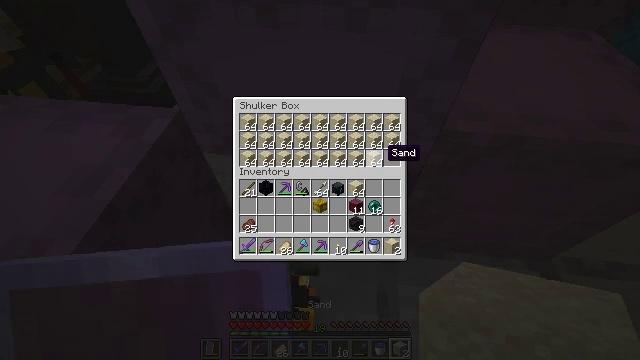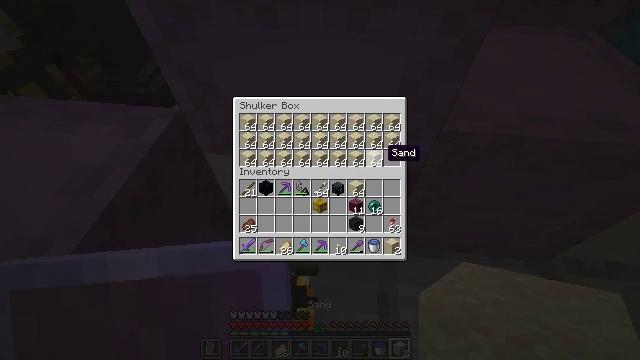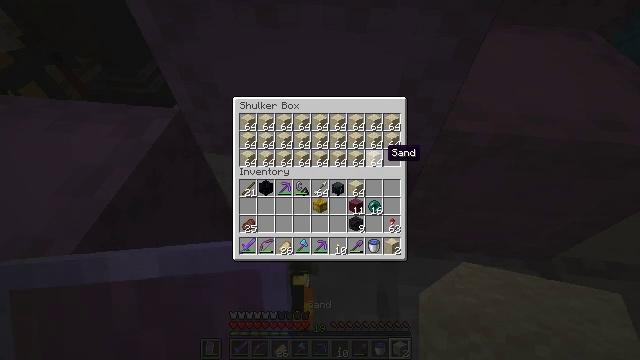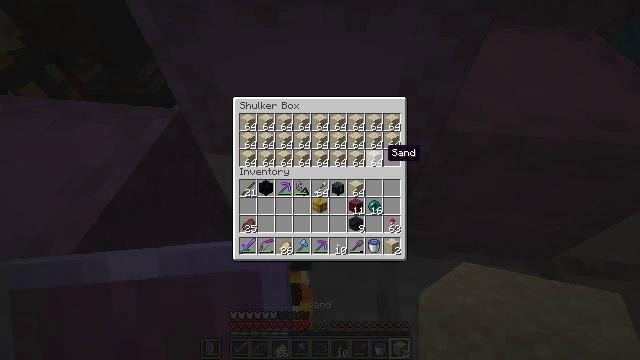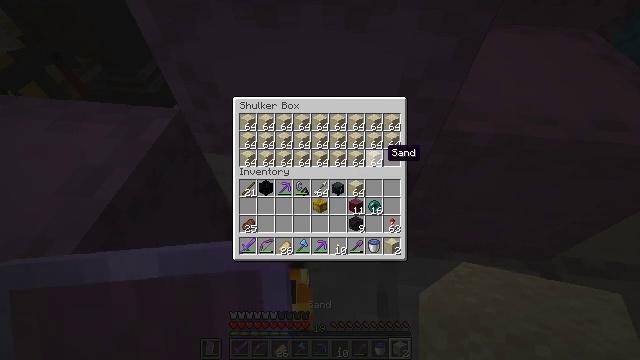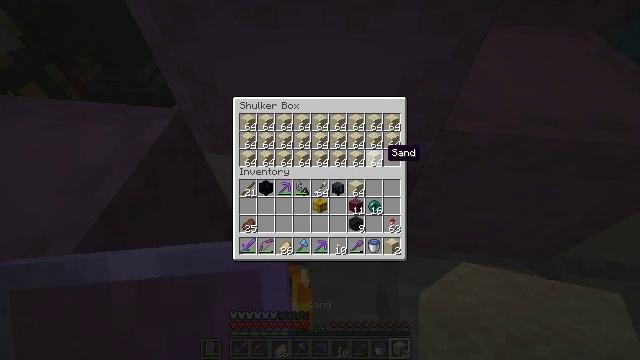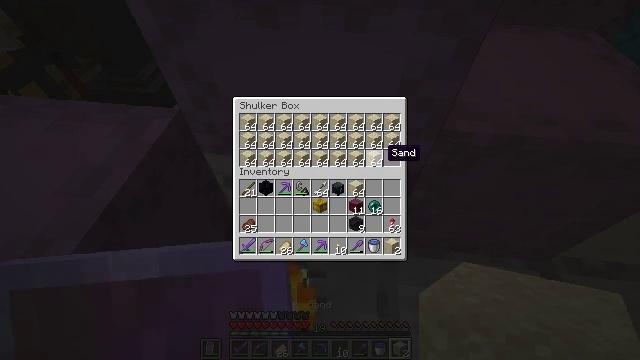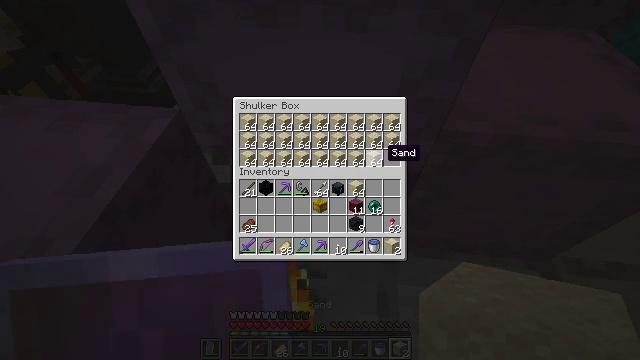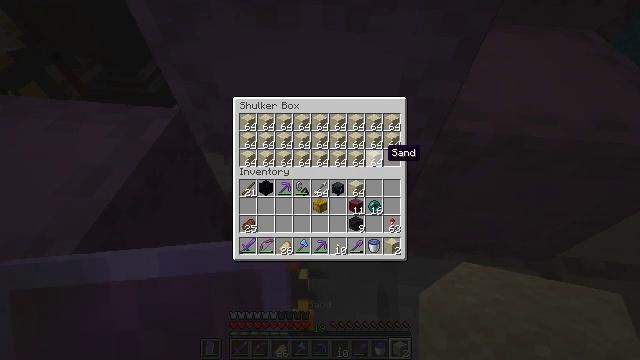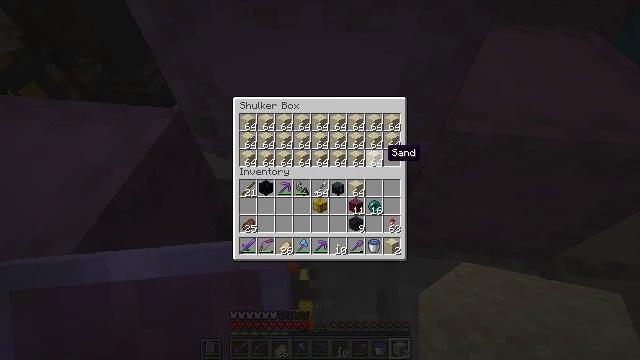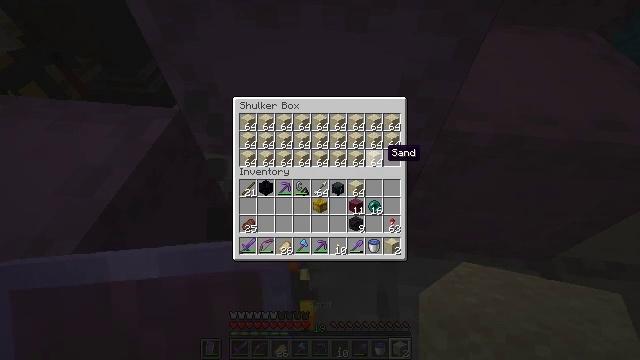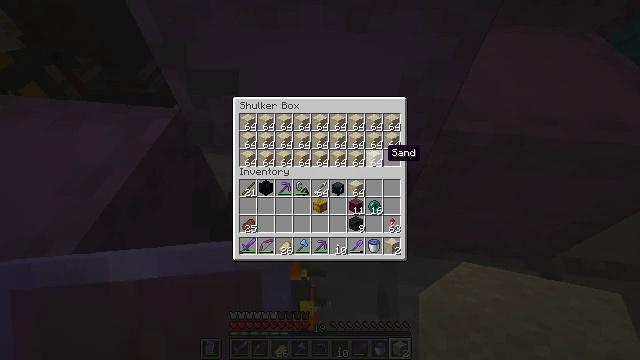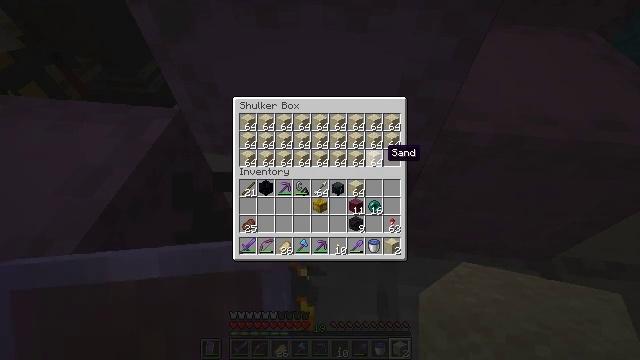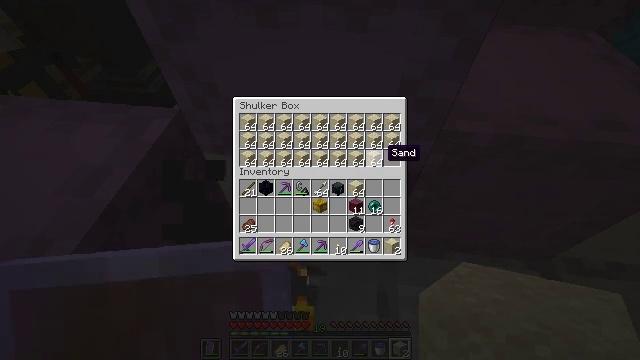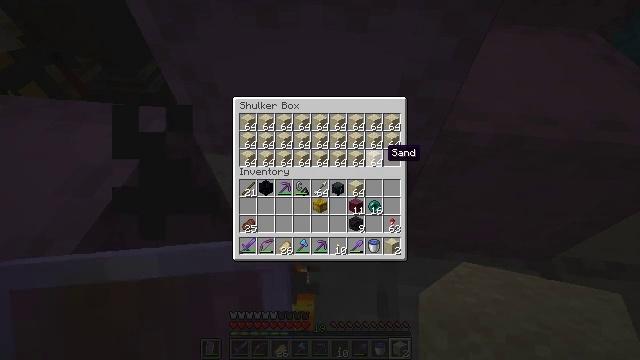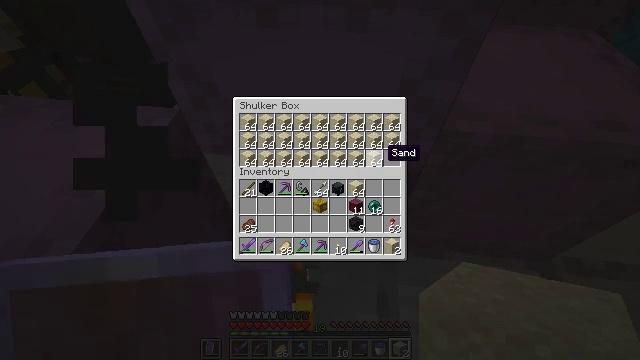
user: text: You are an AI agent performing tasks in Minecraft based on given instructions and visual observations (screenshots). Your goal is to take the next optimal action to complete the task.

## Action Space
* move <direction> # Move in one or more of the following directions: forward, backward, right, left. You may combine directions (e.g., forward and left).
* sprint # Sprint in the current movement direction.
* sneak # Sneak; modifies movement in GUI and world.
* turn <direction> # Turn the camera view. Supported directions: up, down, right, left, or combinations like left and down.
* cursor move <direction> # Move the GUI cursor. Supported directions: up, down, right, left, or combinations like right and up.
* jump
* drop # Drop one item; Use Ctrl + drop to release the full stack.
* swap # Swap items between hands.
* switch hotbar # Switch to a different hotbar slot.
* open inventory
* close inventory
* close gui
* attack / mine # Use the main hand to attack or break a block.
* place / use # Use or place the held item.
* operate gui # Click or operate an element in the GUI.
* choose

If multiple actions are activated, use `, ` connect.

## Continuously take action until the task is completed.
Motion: motion action
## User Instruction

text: Open a crafting table and craft the TNT.
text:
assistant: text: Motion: sneak
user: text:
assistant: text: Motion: sneak
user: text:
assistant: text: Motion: sneak
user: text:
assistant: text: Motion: sneak
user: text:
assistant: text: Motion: sneak
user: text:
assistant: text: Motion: sneak
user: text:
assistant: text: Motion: sneak
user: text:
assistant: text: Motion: sneak
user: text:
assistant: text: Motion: sneak
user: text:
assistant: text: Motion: sneak
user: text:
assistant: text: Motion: sneak
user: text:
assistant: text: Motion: sneak
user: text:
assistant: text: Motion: sneak
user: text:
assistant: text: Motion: sneak
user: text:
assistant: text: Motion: sneak
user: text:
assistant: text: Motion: sneak
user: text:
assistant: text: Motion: sneak
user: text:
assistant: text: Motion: sneak
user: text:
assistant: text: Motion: sneak
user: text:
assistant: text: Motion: sneak, attack / mine
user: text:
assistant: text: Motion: sneak, attack / mine
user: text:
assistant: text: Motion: sneak, attack / mine
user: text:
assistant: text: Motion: sneak
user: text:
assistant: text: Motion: sneak
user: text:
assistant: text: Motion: sneak, turn left
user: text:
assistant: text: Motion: sneak
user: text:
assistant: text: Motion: sneak
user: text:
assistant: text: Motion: sneak
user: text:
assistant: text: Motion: sneak
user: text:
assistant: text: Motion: sneak